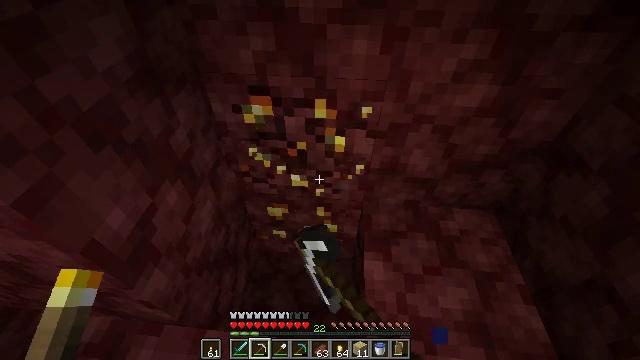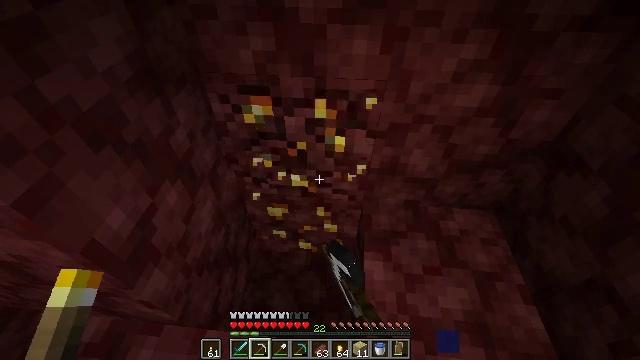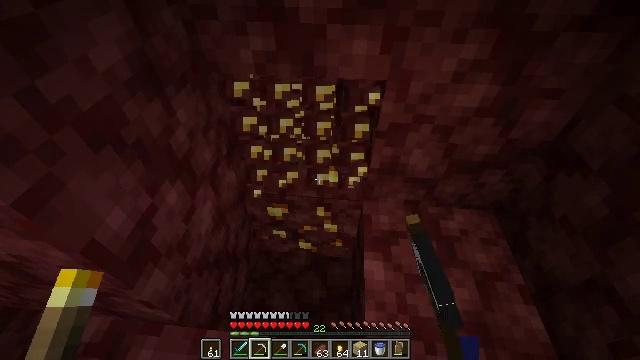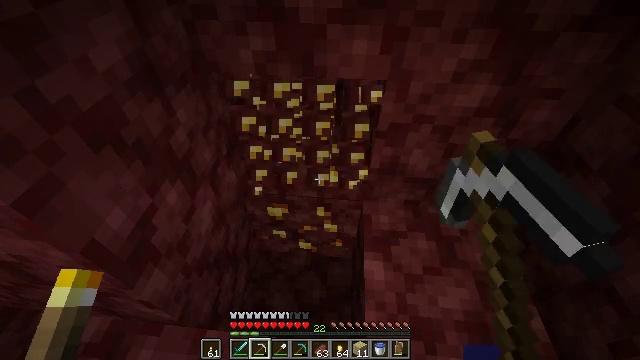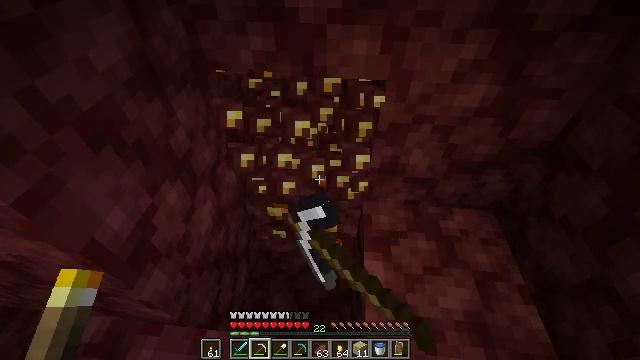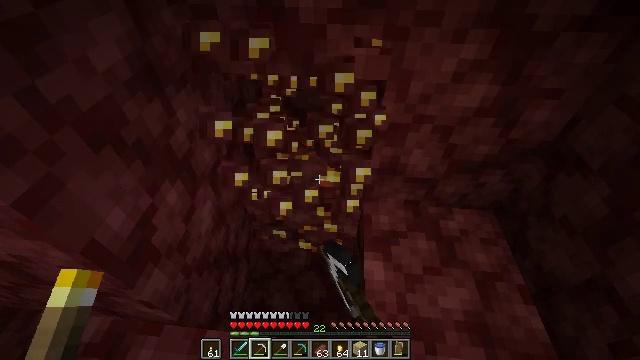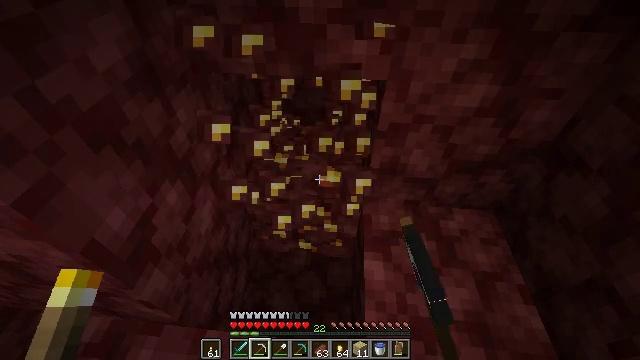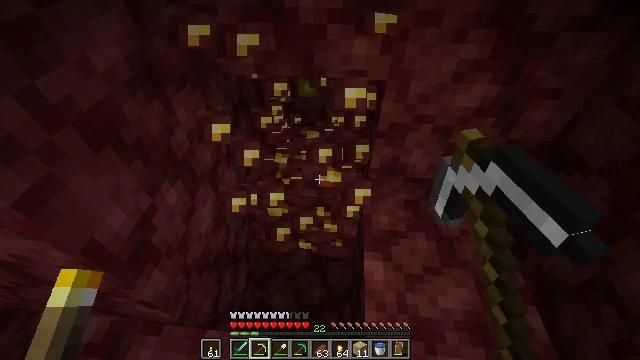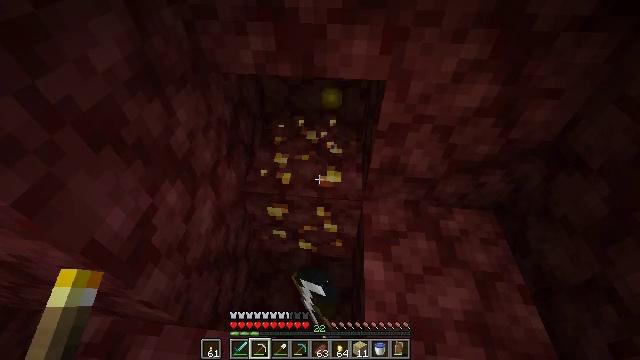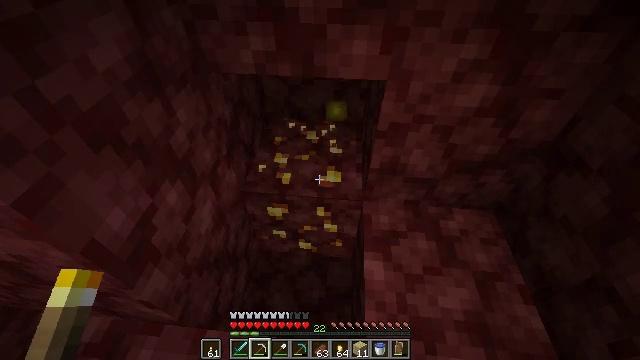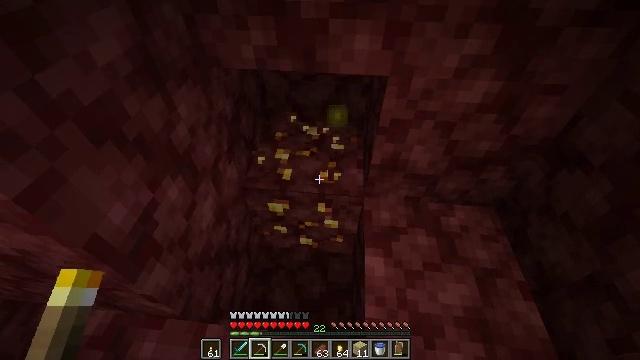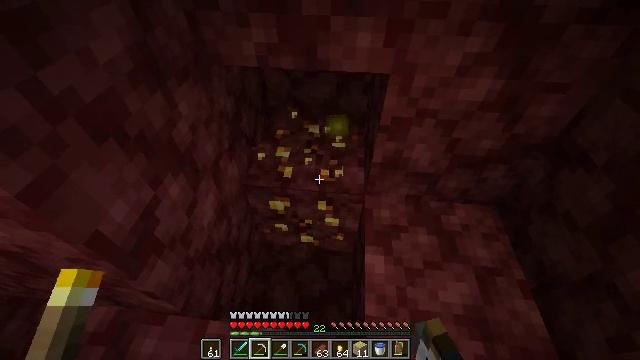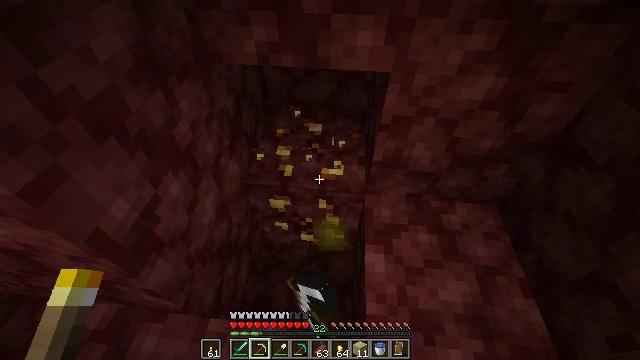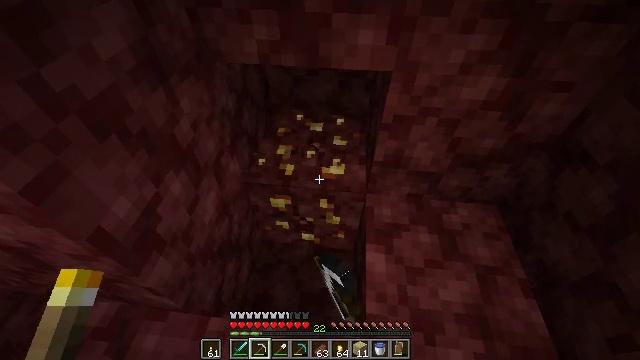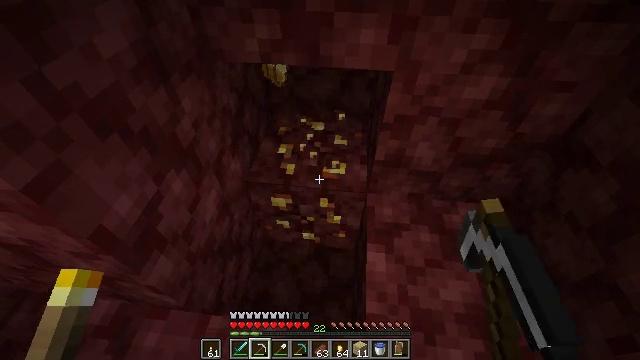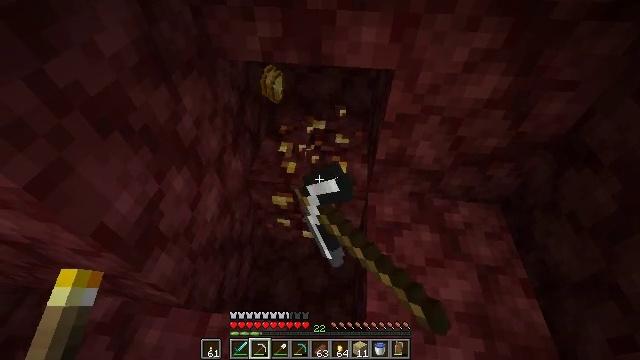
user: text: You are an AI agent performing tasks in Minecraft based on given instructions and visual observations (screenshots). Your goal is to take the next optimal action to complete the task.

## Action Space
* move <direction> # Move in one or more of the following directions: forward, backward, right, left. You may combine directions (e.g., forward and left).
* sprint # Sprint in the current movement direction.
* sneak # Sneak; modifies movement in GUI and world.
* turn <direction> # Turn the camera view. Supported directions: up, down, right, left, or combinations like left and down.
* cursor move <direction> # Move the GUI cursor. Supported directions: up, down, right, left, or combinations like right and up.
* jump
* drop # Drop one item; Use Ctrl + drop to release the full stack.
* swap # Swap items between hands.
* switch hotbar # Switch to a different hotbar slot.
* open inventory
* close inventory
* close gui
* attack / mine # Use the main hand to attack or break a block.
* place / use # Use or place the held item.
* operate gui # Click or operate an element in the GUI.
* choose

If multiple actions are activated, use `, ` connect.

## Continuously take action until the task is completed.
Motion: motion action
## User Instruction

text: Gather nether gold ore using a pickaxe.
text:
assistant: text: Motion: attack / mine
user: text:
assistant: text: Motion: attack / mine
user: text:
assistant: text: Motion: attack / mine
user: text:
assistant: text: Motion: attack / mine
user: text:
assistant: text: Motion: attack / mine
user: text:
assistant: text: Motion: attack / mine
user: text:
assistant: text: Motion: attack / mine
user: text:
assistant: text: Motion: attack / mine
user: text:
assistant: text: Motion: attack / mine
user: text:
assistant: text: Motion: attack / mine
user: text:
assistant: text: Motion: attack / mine
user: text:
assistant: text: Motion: attack / mine
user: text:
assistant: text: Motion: attack / mine
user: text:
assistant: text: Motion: attack / mine
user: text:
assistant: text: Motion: attack / mine
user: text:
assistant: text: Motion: attack / mine
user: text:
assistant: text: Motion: attack / mine
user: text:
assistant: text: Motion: attack / mine
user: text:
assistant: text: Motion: turn down, attack / mine
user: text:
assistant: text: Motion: attack / mine
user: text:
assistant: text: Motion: turn down, attack / mine
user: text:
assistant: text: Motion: attack / mine
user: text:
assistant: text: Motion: attack / mine
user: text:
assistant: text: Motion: turn left and down, attack / mine
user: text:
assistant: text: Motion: turn left and down, attack / mine
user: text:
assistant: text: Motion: attack / mine
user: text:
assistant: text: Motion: attack / mine
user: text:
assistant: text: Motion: attack / mine